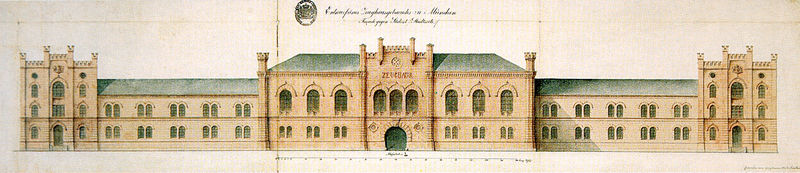
Titel: Zeughaus, München, Südostfassade
Künstler: Andreas Friedlein
Standort: München
Institution: Bayerisches Hauptstaatsarchiv, Kriegsarchiv
Schlagwörter: dunkel, flügel, schatten, weiß, grün, ocker, braun, fenster, frankreich, grau, hell, licht, orange, pfeiler, schwarz, skizze, säule, säulen, tür, zeichnung, anlage, dach, gebäude, haus, rot, schloss, weg, muster, ornament, alt, wand, architektur, barock, lang, sockel, stein, steine, türbogen, brüstung, sonne, klassizismus, front, frontal, gotik, renaissance, rosa, kamin, kreis, rund, turm, farbig, schrift, papier, ansicht, bogen, fassade, perspektive, türen, schule, farben, dächer, mauer, ziegel, farbe, grafik, backstein, fabrik, pilaster, industrie, rundbogen, querformat, vorsprung, symmetrie, inschrift, zahlen, uhr, zeigen, tor, zinnen, halle, bögen, wände, eingang, außen, burg, bayern, grünes dach, türmchen, türme, münchen, palast, palazzo, stockwerk, festung, druck, lithographie, schnitt, radierung, stich, text, buchstabe, buchstaben, schriften, beschriftung, überschrift, quer, bahnhof, stempel, entwurf, kopie, österreich, langhaus, tore, wappen, sims, karte, ziegelsteine, öffnung, gesims, okuli, risalit, zahl, rosette, anwesen, mauern, walmdach, simse, stall, rötlich, historismus, etagen, geschosse, plan, ausgang, tempel, pavillon, wien, siegel, fabrikgebäude, stockwerke, querschnitt, bau, fenstersims, handschrift, brauns, legende, erklärung, geschoss, zinne, europa, kaserne, backsteine, riss, bauwerk, stallung, lisenen, öffnungen, abakus, massstab, aufriss, etage, mittelrisalit, mittelbau, eckrisalit, risalite, rondell, traufe, teil, stallungen, fensterbögen, rundbogenfenster, okulus, sockelzone, lisene, gesimse, ziegelstein, beschriftet, öffentliches gebäude, länge, seitenrisalit, pavillons, eckrisalite, fensterbogen, trakt, ecktürme, neugotik, biforium, doppelfenster, neugotisch, coloriert, fenstergesims, doppelbögen, zinnengiebel, öffentlich, seitenrisalite, gotok, risaliten, hauptgebäude, anschauena, baumeister, dachschindel, dachschindeln, epia, fenstergesimse, fenstersimse, okulusfenster, rosettenfenster, shcrift, türbögen, zeughaus, brauerei, seitengebäude, 19., gehäude